Field crop: maize
Growth stage: 2
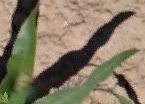
Species: maize